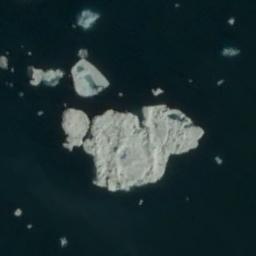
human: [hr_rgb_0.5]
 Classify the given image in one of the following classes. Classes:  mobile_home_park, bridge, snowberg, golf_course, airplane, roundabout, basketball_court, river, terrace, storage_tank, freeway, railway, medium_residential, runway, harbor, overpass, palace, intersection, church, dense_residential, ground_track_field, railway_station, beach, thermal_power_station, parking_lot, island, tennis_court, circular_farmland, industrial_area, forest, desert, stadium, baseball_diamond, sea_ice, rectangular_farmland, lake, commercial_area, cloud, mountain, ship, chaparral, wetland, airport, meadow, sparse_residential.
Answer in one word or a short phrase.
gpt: sea_ice